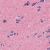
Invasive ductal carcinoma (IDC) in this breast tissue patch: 1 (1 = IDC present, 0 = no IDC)